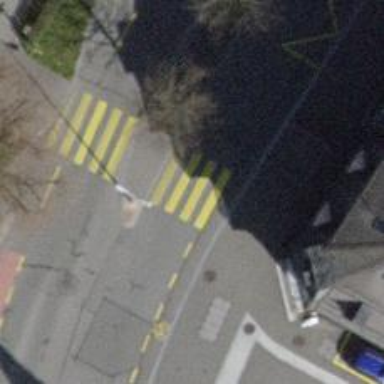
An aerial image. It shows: Footway on traffic island with asphalt surface.